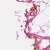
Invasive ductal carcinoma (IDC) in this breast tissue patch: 0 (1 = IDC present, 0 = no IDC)